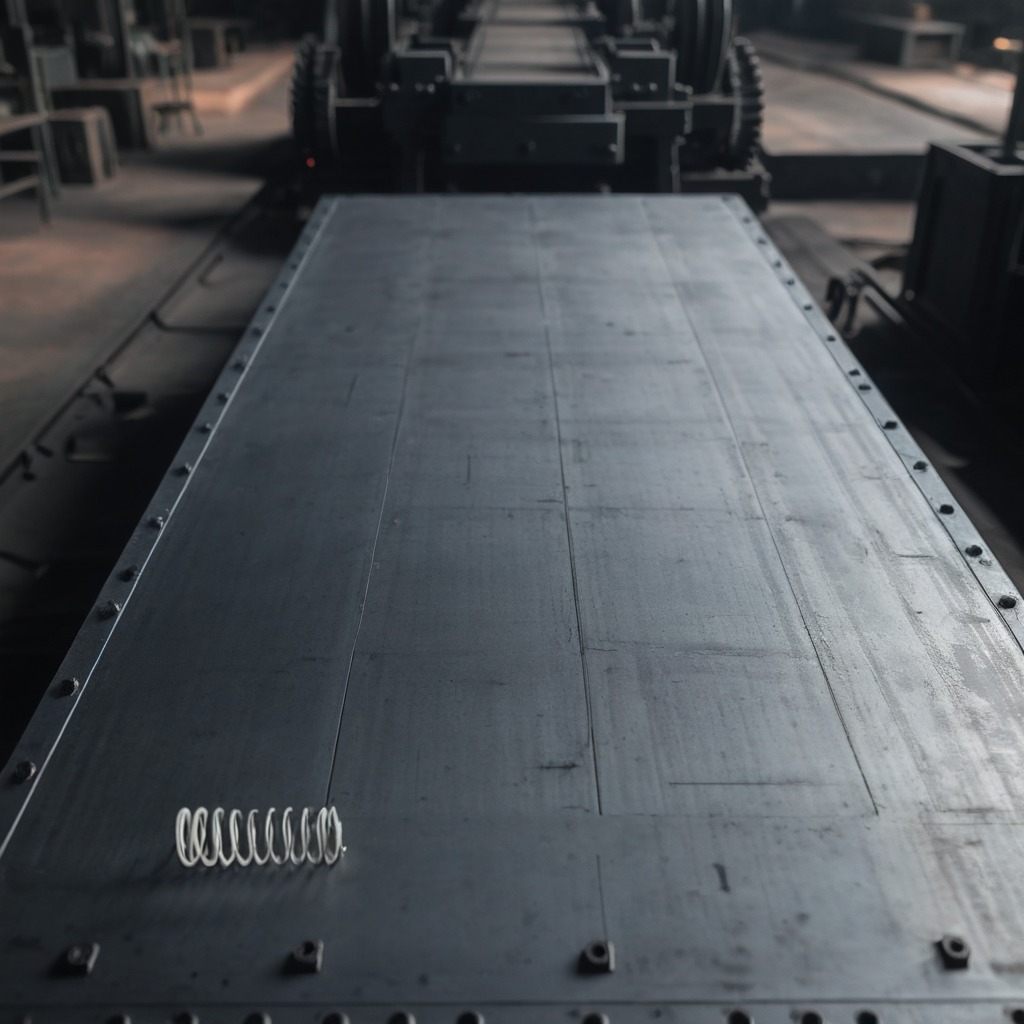
A coiled metal spring lies on the cold steel table in a mining workshop.